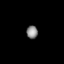
Tissue: lung
Cell type: Others
Senescence score: 0.184
Nuclear area (px): 144
Mean DAPI intensity: 135.708